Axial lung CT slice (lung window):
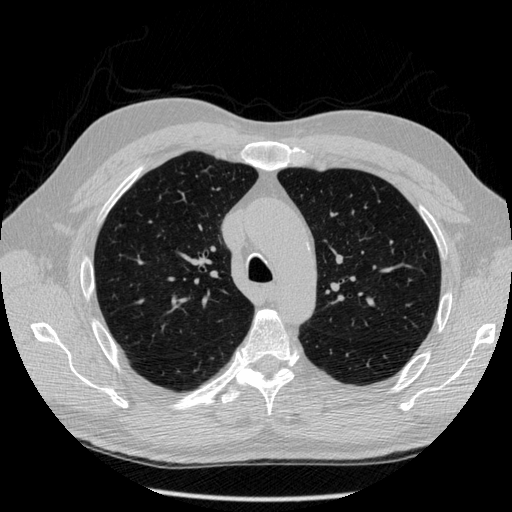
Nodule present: no